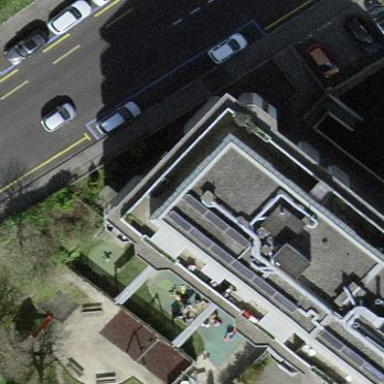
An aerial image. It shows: Kindergarten.